Question: I have two tables and I need to allow the user to connect rows from one table with rows from another, such as:
---

and later when the user clicks on submit button, I need the information about those connections in such a way:
---
'''
[
{left: "Pera Lozac", right: "Eve Jakson"},
{left: "Mika Mikic", right: "Jill Smmith"},
{left: "Zika Zivac", right: "Joh Doe"},
{left: "Dezurni Krivac", right: "Joh Doe"},
]
'''
> How should I go about this using 'HTML/Javascript' ?
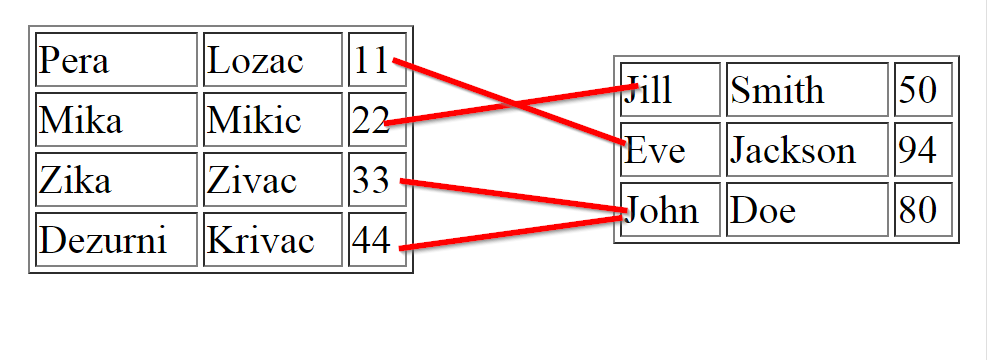
Answer: Check my snippet below
> 'select(click)' any number of rows from the left table and select one row from the right table, then click Add Connection, the connection is then added and displayed below on the page in the form of a javascript object.
Selected rows are highlighted in grey and the highlighting is removed when that row is unselected.
---
'''
$(document).ready(function() {
var temp_color = '#dddddd';
$('tr').on('click', function() {
current_background = $(this).css('background-color');
$(this).toggleClass('selected');
if ($(this).hasClass('selected')) {
$(this).css('background-color', temp_color);
} else {
$(this).css('background-color', '#fff');
}
});
$('#add_conn').on('click', function() {
var left = [];
var right = [];
$('tr').filter(function() {
var match = 'rgb(255,255,255)';
var this_element = $(this).css('background-color');
if (hexc(this_element) != hexc(match)) {
$(this).css('background-color', '#ffffff');
$(this).toggleClass('selected');
var count = 0;
var string_test = "";
$(this).find('td').each(function() {
if (count < 2) {
string_test += " " + $(this).text();
}
count++;
});
if ($(this).closest('div').attr('id') == "one") {
left.push(string_test.trim());
} else if ($(this).closest('div').attr('id') == "two") {
right.push(string_test.trim());
}
}
});
var temp = $('#message').html();
var arr = [];
for (l = 0; l < left.length; l++) {
arr.push({
left: left[l],
right: right[0]
});
}
temp = temp + JSON.stringify(arr);
$('#message').html(temp);
});
});
function hexc(colorval) {
var parts = colorval.match(/^rgb\((\d+),\s*(\d+),\s*(\d+)\)$/);
delete(parts[0]);
for (var i = 1; i <= 3; ++i) {
parts[i] = parseInt(parts[i]).toString(16);
if (parts[i].length == 1) parts[i] = '0' + parts[i];
}
color = '#' + parts.join('');
return color;
}
'''
'''
#one {
position: absolute;
top: 10%;
left: 1%;
}
#two {
position: absolute;
top: 10%;
right: 35%;
}
table {
overflow: hidden;
}
tr {
background-color: #ffffff;
}
td {
padding: 10px;
position: relative;
outline: 0;
}
body:not(.nohover) tbody tr:hover {
background-color: #ffa;
}
.selected-bg-red {
background-color: red;
}
.selected-bg-green {
background-color: green;
}
#message {
position: absolute;
bottom: 10%;
left: 70%;
}
'''
'''
<script src="https://ajax.googleapis.com/ajax/libs/jquery/2.1.1/jquery.min.js"></script>
<input type="submit" id="add_conn" value="Add This Connection" />
<div id="one">
<table border="1">
<tr>
<td>Pera</td>
<td>Lozac</td>
<td>11</td>
</tr>
<tr>
<td>Mika</td>
<td>Mikic</td>
<td>22</td>
</tr>
<tr>
<td>Zika</td>
<td>Zivac</td>
<td>33</td>
</tr>
<tr>
<td>Dezurni</td>
<td>Krivac</td>
<td>44</td>
</tr>
</table>
</div>
<div id="two">
<table border="1">
<tr>
<td>Jill</td>
<td>Smith</td>
<td>50</td>
</tr>
<tr>
<td>Eve</td>
<td>Jackson</td>
<td>94</td>
</tr>
<tr>
<td>John</td>
<td>Doe</td>
<td>80</td>
</tr>
</table>
</div>
<div id="message">
</div>
'''
Check this working sample here : <URL>
Hope this helps!